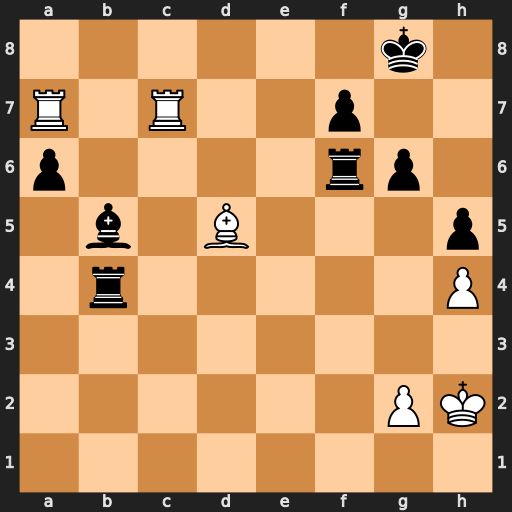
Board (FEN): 6k1/R1R2p2/p4rp1/1b1B3p/1r5P/8/6PK/8
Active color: w
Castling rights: -
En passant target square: -
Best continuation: Bxf7+ Rxf7 Rxf7